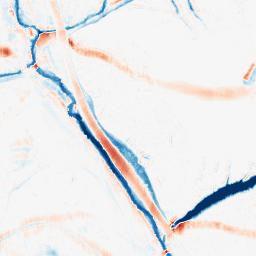
Category: morphological
Decomposition family: morphological_ellipse
Decomposition parameters: operation: average
width: 20
height: 10
Upsampling method: lanczos
Upsampling parameters: scale: 2
Upsampling scale: 2